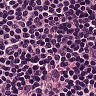
Metastatic tissue present: no